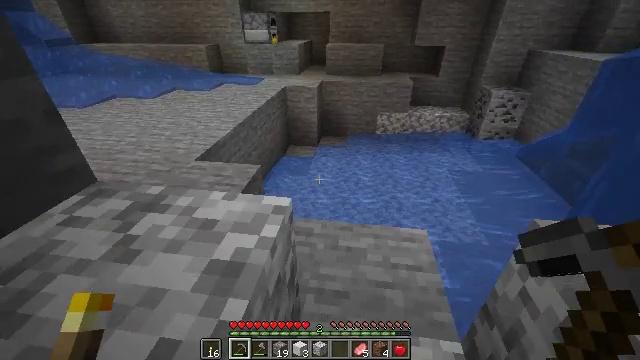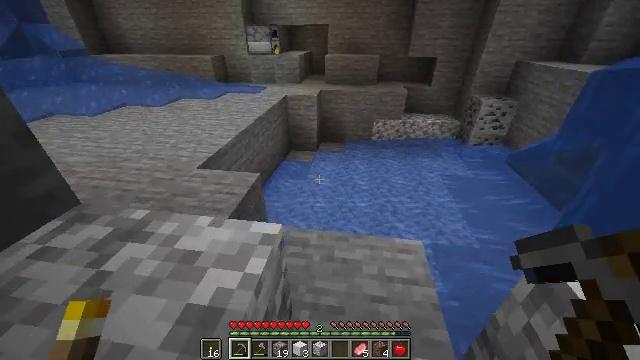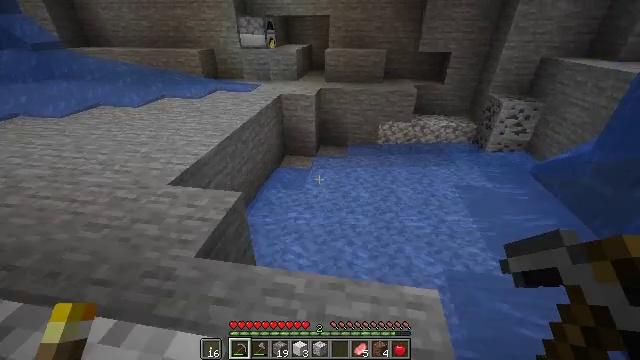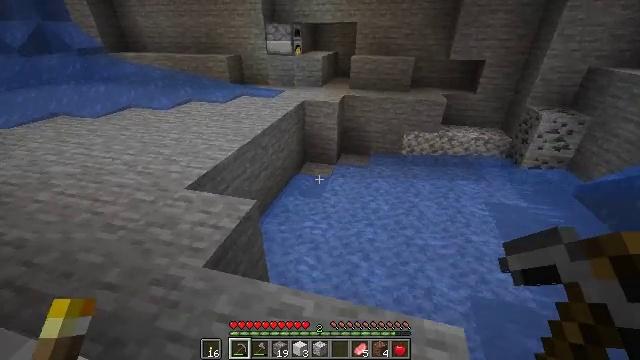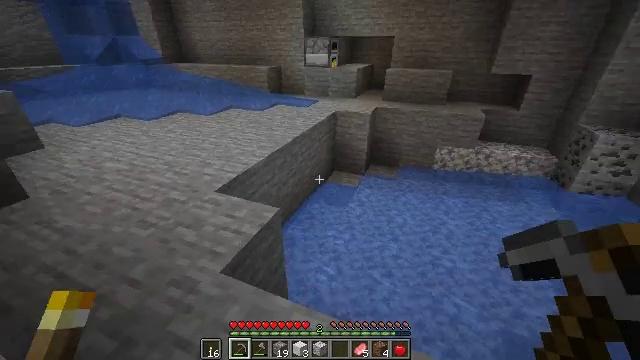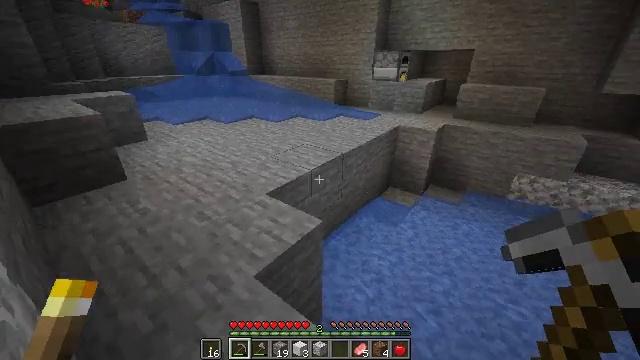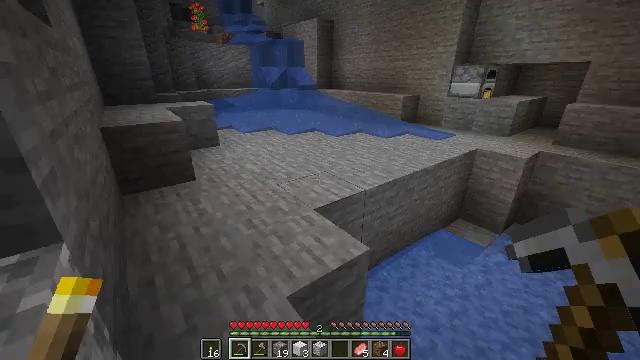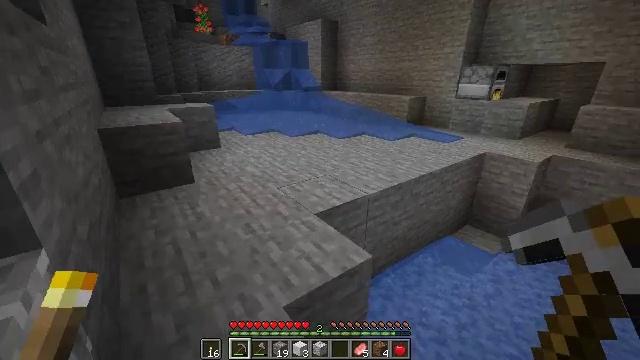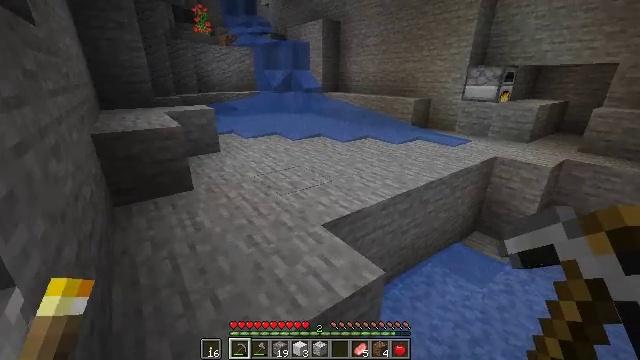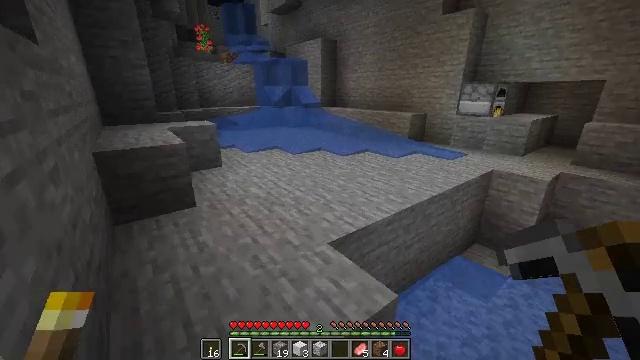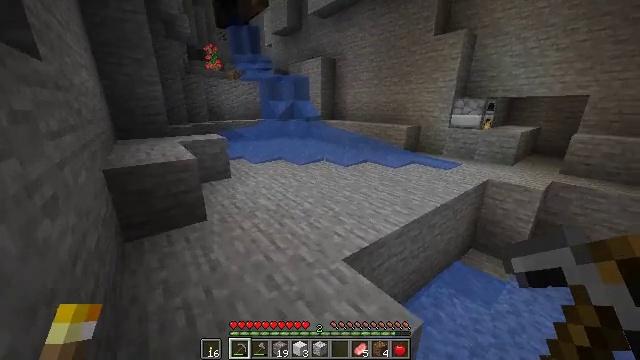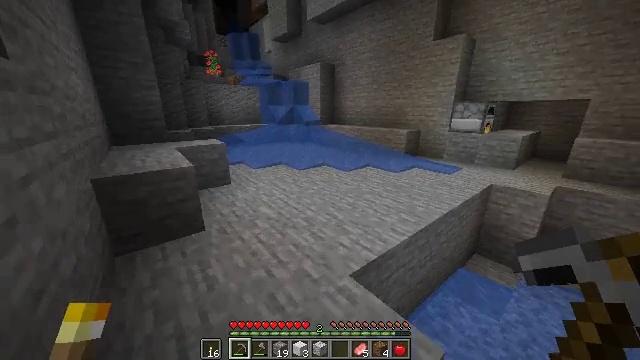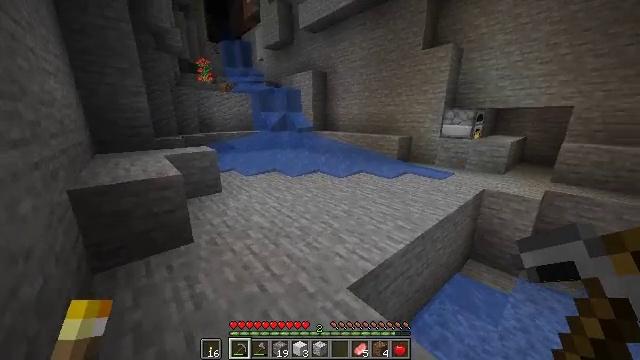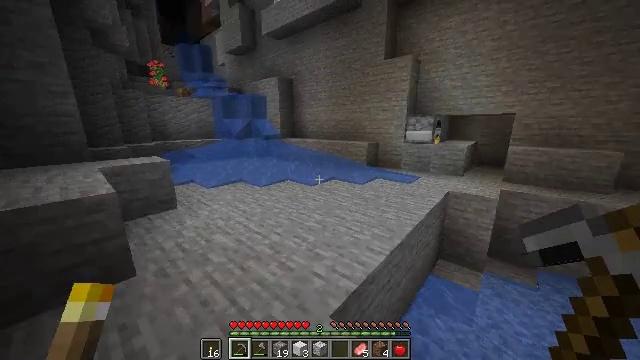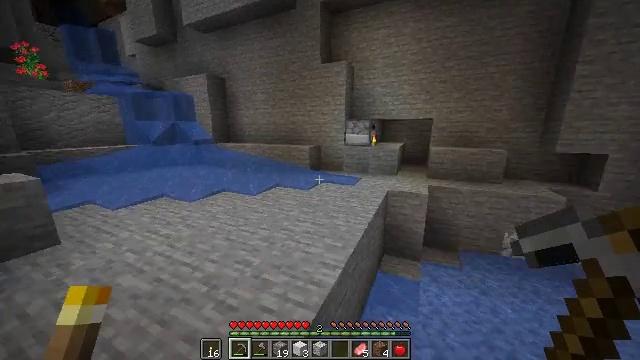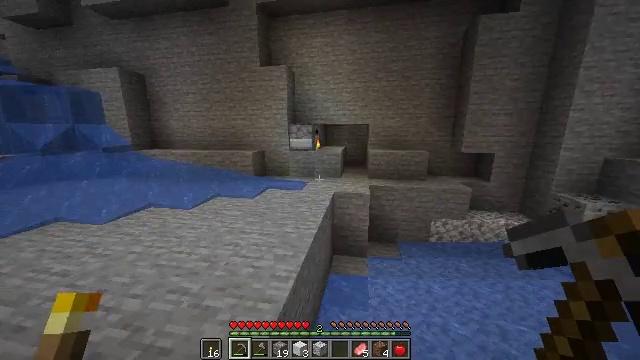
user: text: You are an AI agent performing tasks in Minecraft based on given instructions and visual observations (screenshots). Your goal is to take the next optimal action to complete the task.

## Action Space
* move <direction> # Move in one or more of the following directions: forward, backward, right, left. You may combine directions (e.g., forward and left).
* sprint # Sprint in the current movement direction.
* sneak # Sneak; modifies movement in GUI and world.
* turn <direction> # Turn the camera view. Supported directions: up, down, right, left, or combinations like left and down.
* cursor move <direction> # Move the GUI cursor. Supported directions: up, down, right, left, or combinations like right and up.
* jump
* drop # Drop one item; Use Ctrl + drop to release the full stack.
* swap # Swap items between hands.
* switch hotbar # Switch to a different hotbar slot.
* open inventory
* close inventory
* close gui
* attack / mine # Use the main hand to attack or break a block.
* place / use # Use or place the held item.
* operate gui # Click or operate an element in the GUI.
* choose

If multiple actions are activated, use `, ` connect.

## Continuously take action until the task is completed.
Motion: motion action
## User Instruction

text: craft item air
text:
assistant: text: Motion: move forward, sprint
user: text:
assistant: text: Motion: move forward, sprint
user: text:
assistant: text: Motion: move forward, sprint, turn left and up
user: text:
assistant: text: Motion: move forward, sprint, turn left and up
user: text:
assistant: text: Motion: move forward, sprint, turn left and up
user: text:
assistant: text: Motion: move forward and move left, sprint, turn left and up
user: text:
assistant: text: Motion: move forward and move left, sprint, turn left
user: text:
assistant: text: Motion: move forward and move left, sprint
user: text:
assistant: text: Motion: move forward and move left, sprint, turn up
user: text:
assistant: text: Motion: move forward, sprint, turn up
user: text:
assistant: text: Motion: move forward, sprint
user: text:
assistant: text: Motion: move forward, sprint, turn right and up
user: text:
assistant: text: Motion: move forward, sprint, turn right and up
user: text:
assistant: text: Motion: move forward, sprint, turn right
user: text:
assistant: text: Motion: move forward, sprint, turn right and up
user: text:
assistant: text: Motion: move forward, sprint, turn right
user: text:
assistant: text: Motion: move forward, sprint, jump
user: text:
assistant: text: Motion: move forward, sprint, jump
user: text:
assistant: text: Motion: move forward and move left, sprint, jump
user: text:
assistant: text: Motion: move forward and move left, sprint, jump
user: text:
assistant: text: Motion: move forward and move left, sprint, jump
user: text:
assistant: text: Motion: move forward and move left, sprint, jump
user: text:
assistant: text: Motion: move forward and move left, sprint, jump
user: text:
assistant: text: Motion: move forward and move left, sprint, jump
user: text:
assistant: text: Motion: move forward, sprint
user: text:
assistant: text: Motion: move forward, sprint, turn right
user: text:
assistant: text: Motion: move forward, sprint, turn right
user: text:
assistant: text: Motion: move forward, sprint, turn right
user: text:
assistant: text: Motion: move forward, sprint, turn right
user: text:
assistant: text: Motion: move forward, sprint, jump